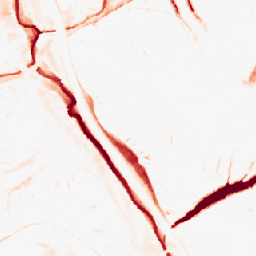
Category: morphological
Decomposition family: tophat
Decomposition parameters: size: 10
mode: black
Upsampling method: nearest
Upsampling parameters: scale: 8
Upsampling scale: 8